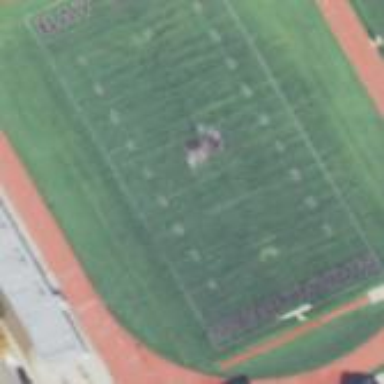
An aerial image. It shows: Pitch for American football.